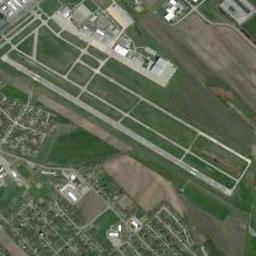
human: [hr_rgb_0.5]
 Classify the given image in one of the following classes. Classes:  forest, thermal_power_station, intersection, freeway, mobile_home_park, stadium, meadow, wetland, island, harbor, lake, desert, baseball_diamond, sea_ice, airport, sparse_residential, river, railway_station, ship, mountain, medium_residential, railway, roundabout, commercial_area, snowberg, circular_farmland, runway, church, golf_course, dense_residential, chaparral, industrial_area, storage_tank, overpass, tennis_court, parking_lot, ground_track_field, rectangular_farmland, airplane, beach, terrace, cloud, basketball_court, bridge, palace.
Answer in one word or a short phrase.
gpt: airport